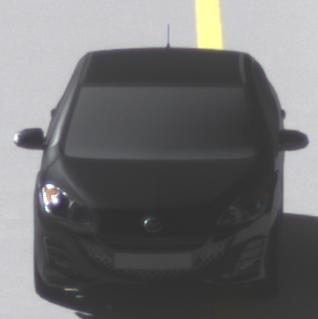
Make: Mazda
Model: 3 1.6
Detailed model: 3 (BL)
Model produced from: 2009/05
Model produced until: 2010/12
Doors: 5
Color: black
Road condition: dry road
Daytime: midday
Contrast: high contrast